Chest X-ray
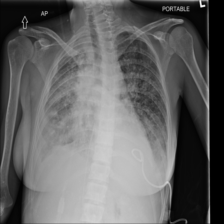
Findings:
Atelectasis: negative
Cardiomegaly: negative
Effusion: negative
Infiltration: positive
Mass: positive
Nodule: positive
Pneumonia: negative
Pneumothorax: negative
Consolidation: negative
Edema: negative
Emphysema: negative
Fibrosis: negative
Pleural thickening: positive
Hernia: negative